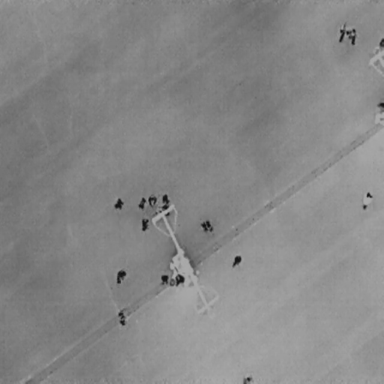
There are 15 People in the infrared image.